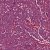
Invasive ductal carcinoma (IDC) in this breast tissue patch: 1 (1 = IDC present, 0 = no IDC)